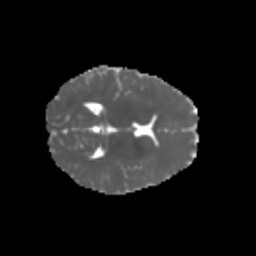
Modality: MD
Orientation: axial
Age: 5
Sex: female
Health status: healthy